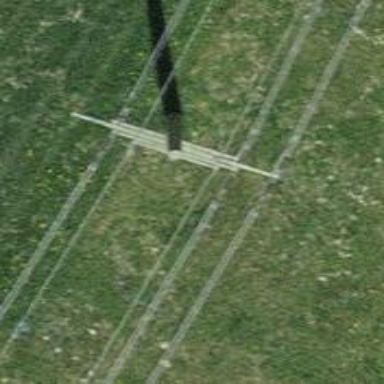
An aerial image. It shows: Power line in the image.